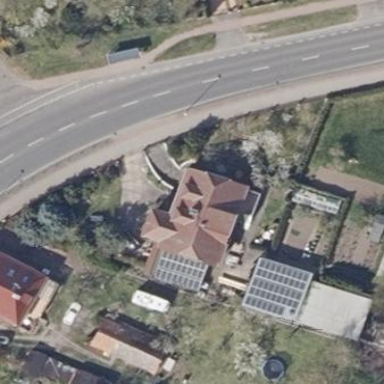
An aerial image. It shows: Simple and straightforward house.